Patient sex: F
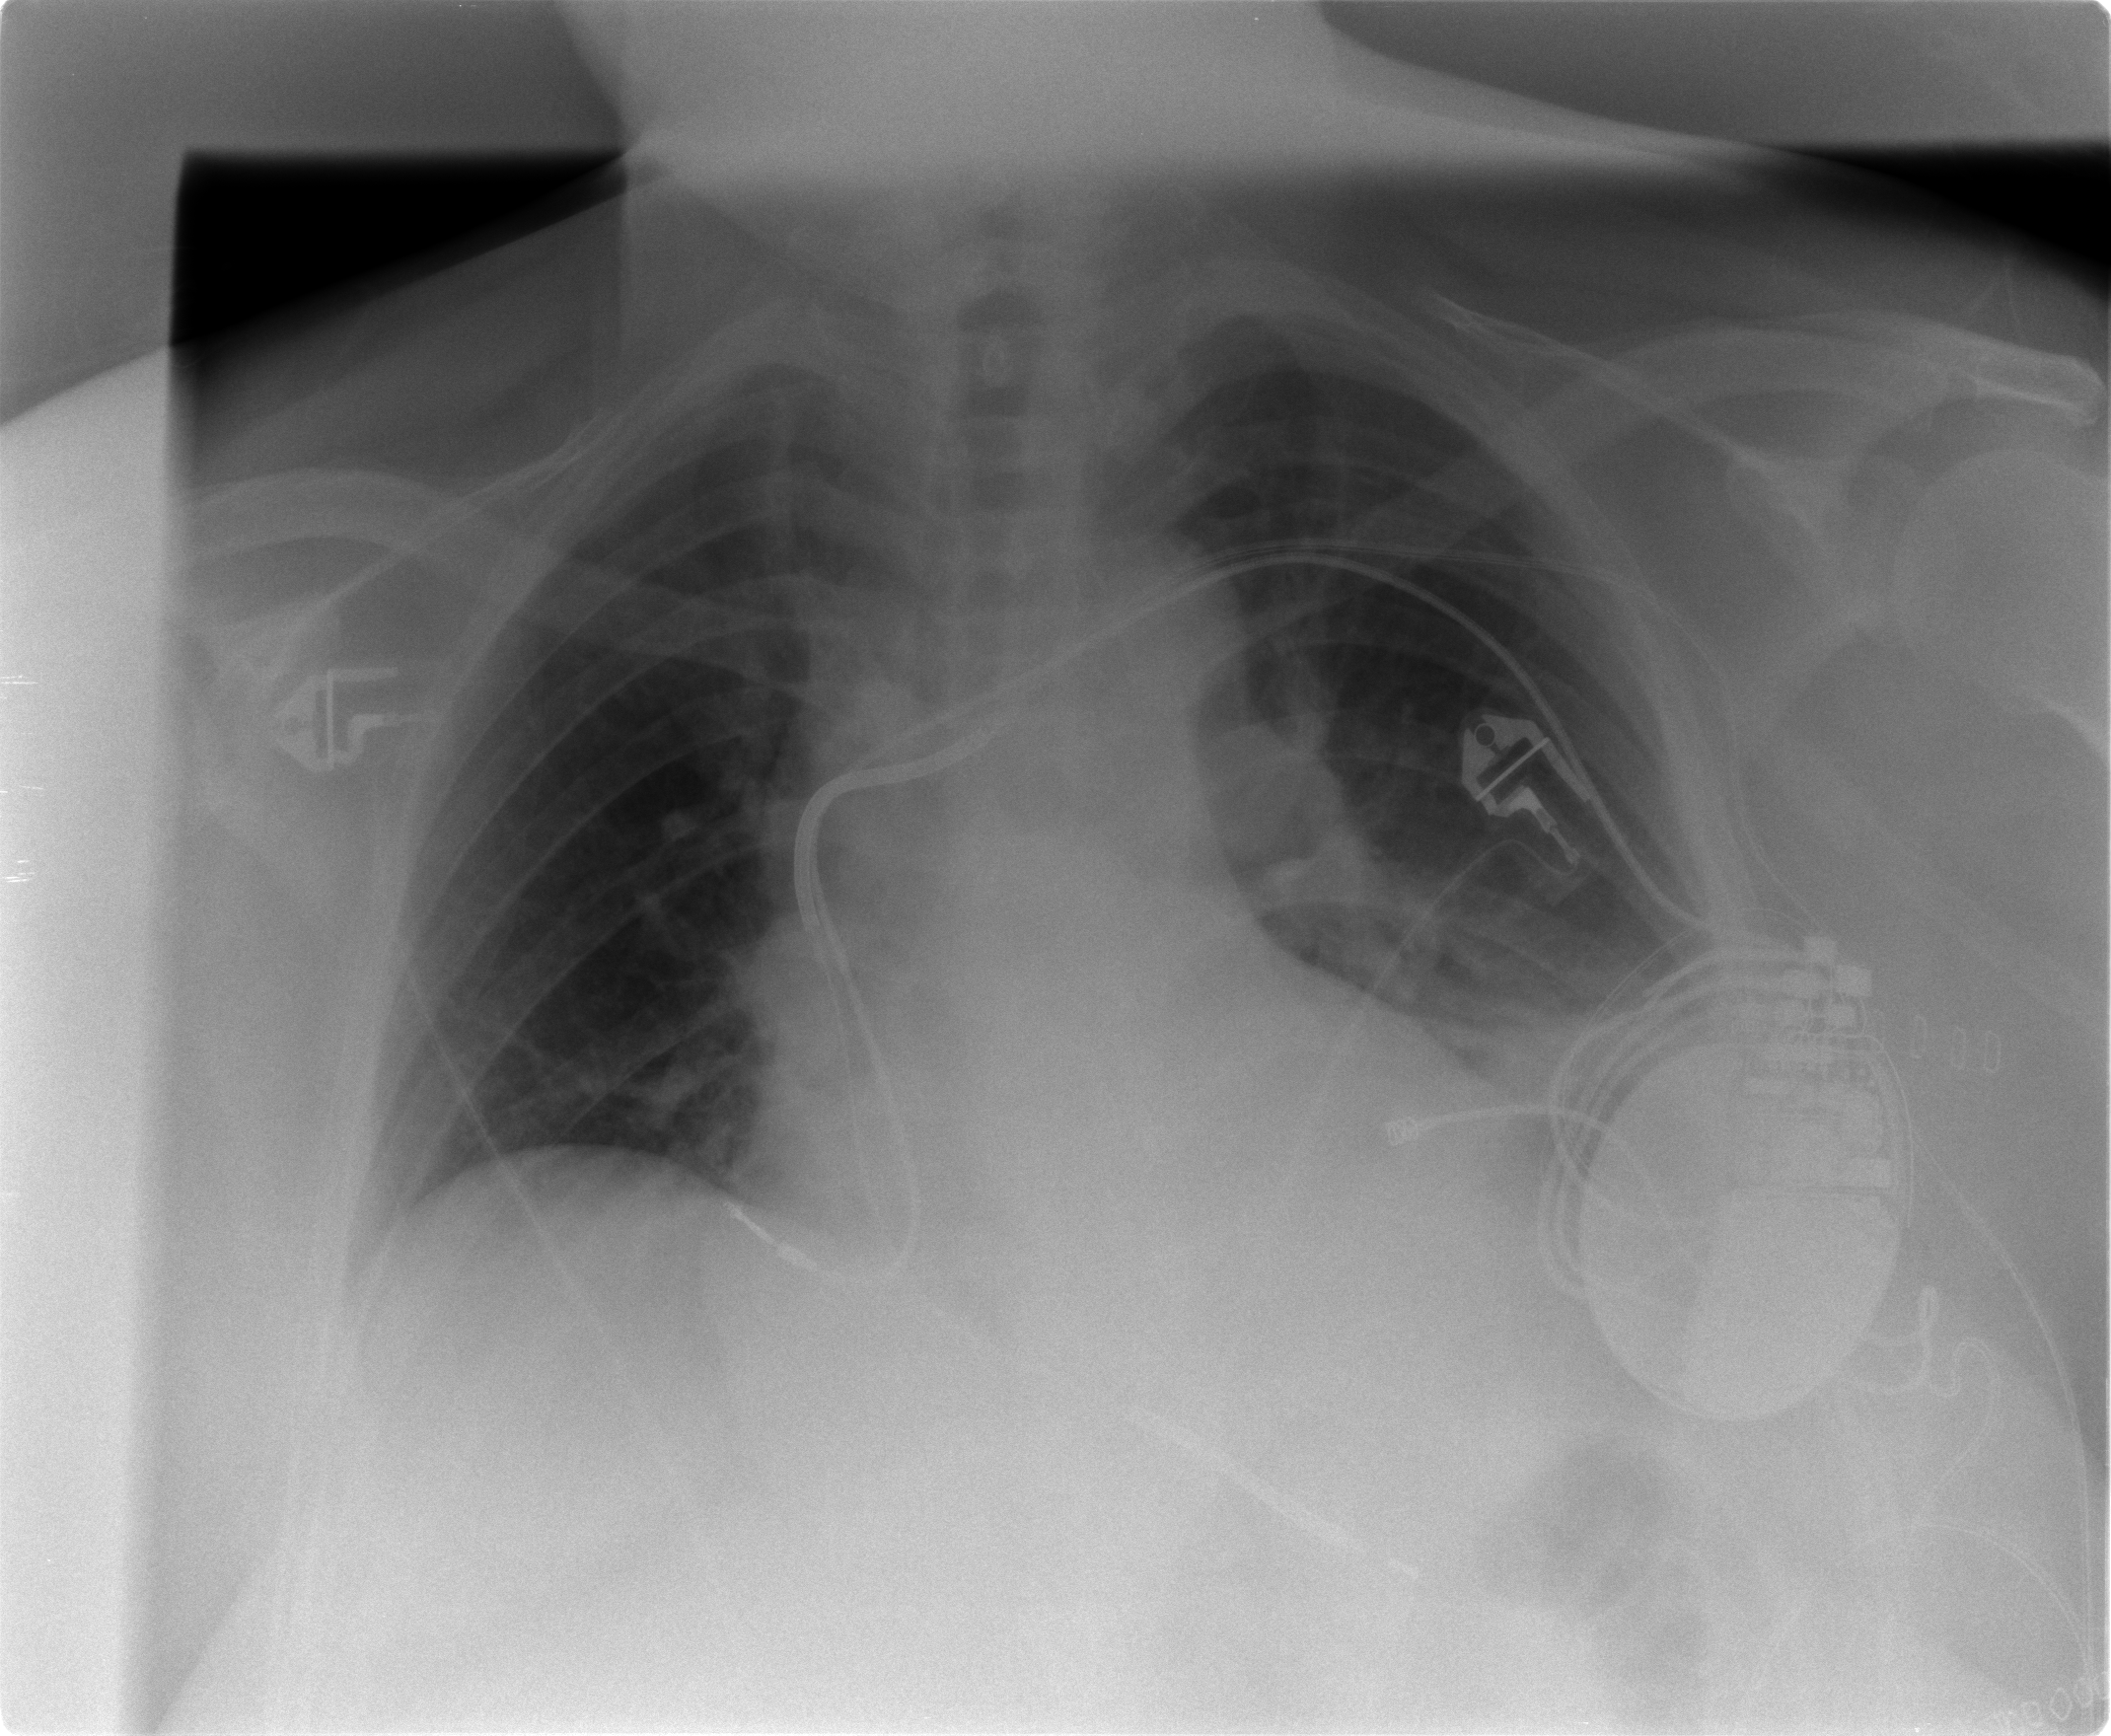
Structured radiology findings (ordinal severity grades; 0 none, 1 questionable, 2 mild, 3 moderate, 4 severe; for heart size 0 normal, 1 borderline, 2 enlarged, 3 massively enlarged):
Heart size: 3
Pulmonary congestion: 2
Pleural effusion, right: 0
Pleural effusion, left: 0
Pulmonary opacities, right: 0
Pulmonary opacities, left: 0
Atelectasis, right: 2
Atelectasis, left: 2